Interaction volume radius: 5 \u00c5
Interaction volume height: 20 \u00c5
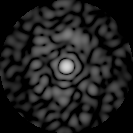
Disorder parameter: 0.759